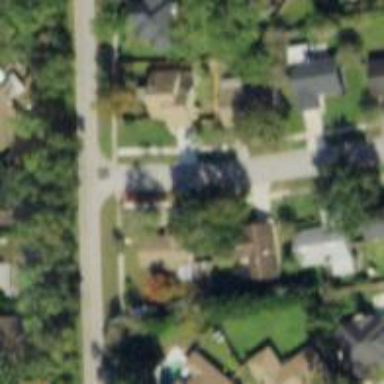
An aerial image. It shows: Residential road.